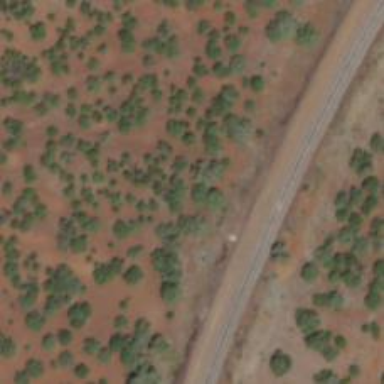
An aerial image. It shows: Unclassified road running parallel to abandoned railway.